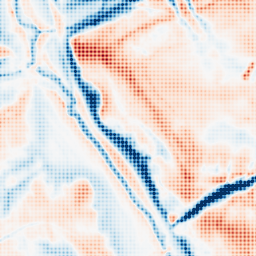
Category: multiscale
Decomposition family: dog
Decomposition parameters: sigma_low: 1
sigma_high: 10
Upsampling method: sinc_blackman
Upsampling parameters: scale: 4
kernel_size: 4
Upsampling scale: 4